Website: macys
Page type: billing-address
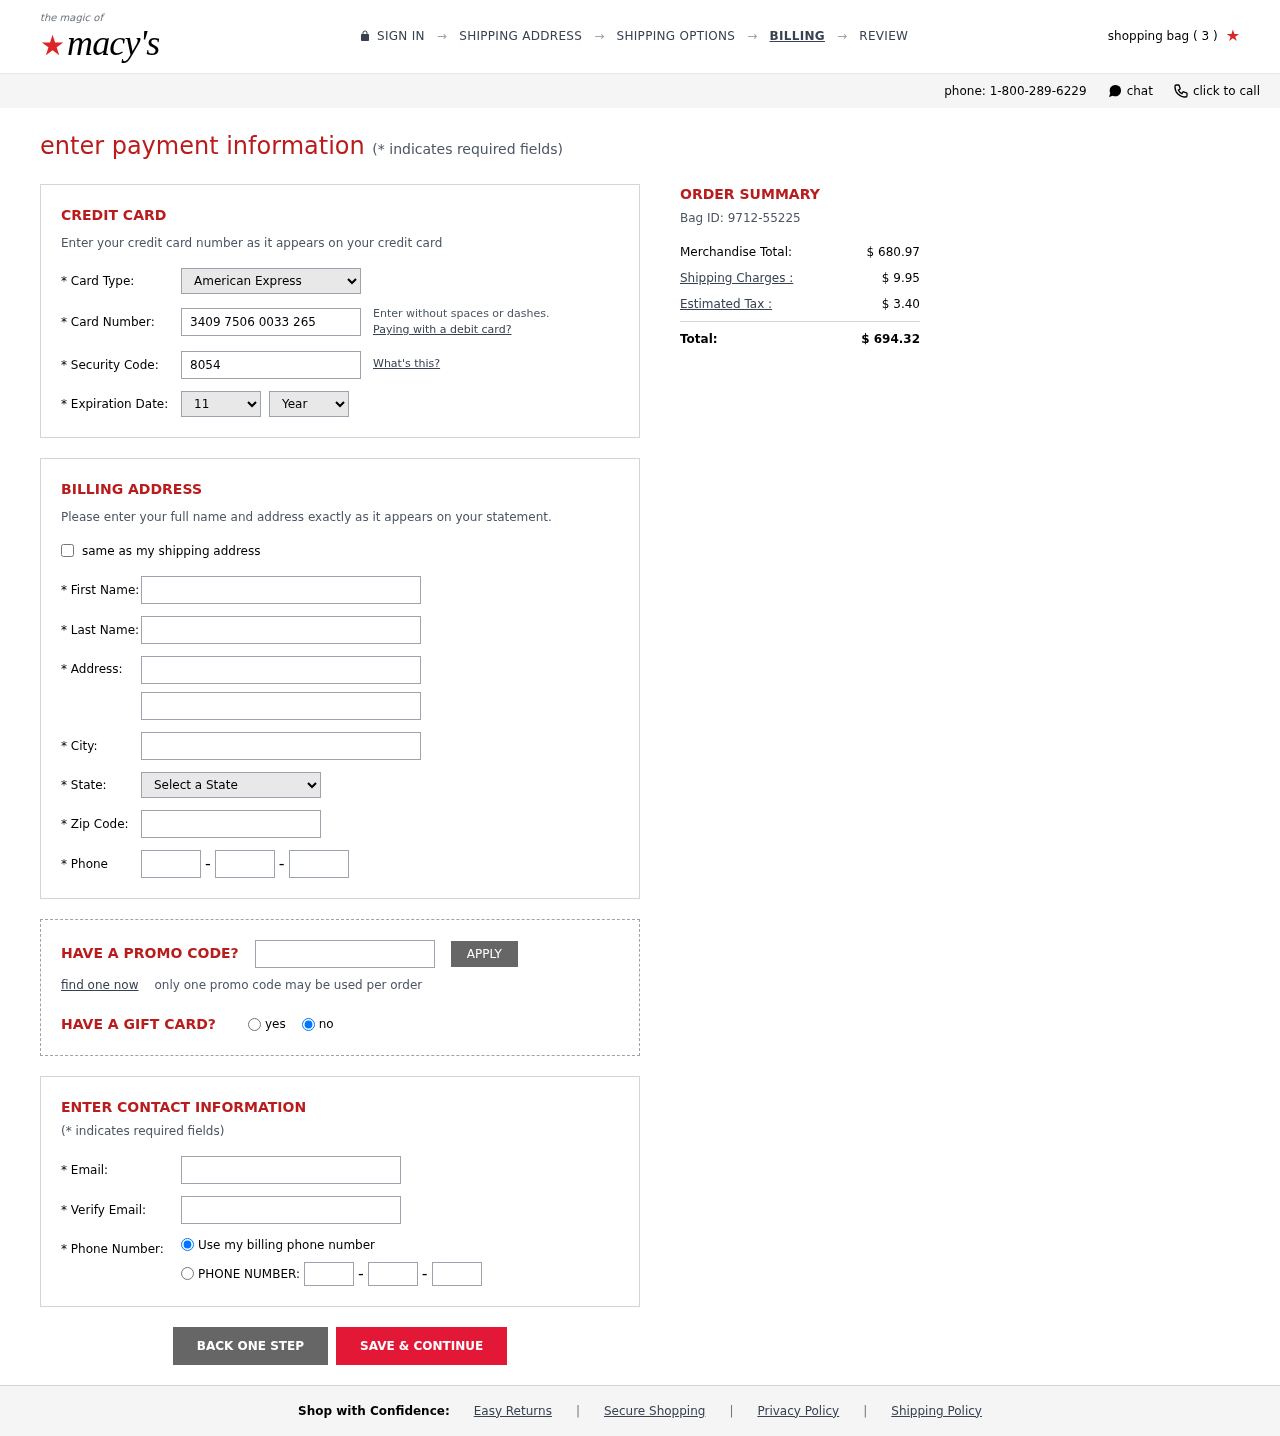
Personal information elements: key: PII_CARD_CVV
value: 8054
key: PII_CARD_EXPIRY_MONTH
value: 11
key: PII_CARD_EXPIRY_YEAR
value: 28
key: PII_CARD_NUMBER
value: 3409 7506 0033 265
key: PII_CARD_TYPE
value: American Express
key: PII_CITY
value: South Deborahberg
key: PII_EMAIL
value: rebecca.richardson@gmail.com
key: PII_FIRSTNAME
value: Rebecca
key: PII_LASTNAME
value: Richardson
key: PII_PHONE_AREA
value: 537
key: PII_PHONE_PREFIX
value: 782
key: PII_PHONE_SUFFIX
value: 3363
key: PII_POSTCODE
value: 81291
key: PII_STATE_ABBR
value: AR
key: PII_STREET
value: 714 Frazier Mall
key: PII_STREET2
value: Suite 345
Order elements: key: ORDER_NUM_ITEMS
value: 3
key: ORDER_ID
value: Bag ID: 9712-55225
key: ORDER_SUBTOTAL
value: $ 680.97
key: ORDER_SHIPPING_COST
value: $ 9.95
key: ORDER_TAX
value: $ 3.40
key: ORDER_TOTAL
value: $ 694.32